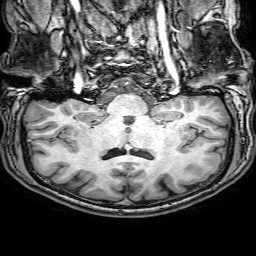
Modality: T1w
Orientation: sagittal
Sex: male
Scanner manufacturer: philips
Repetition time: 0.008126 s
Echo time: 0.00373 s